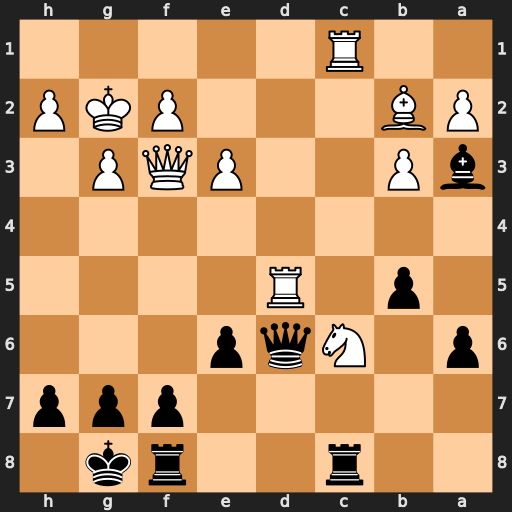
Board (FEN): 2r2rk1/5ppp/p1Nqp3/1p1R4/8/bP2PQP1/PB3PKP/2R5
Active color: b
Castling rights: -
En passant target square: -
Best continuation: exd5 Bxa3 Qxa3